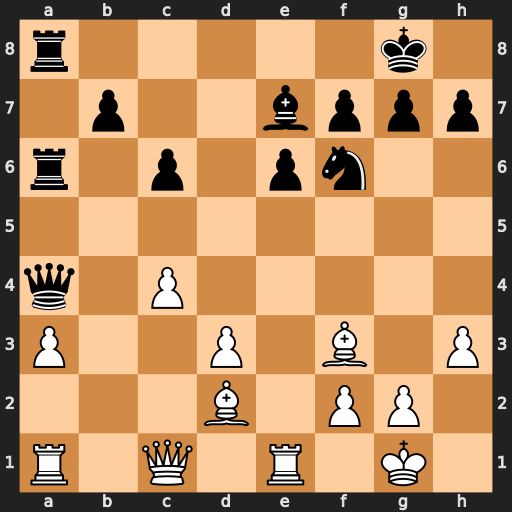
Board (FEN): r5k1/1p2bppp/r1p1pn2/8/q1P5/P2P1B1P/3B1PP1/R1Q1R1K1
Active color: w
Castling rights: -
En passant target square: -
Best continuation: Bd1 Qxa3 Rxa3